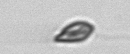
Label: Cryptophyta